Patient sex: M
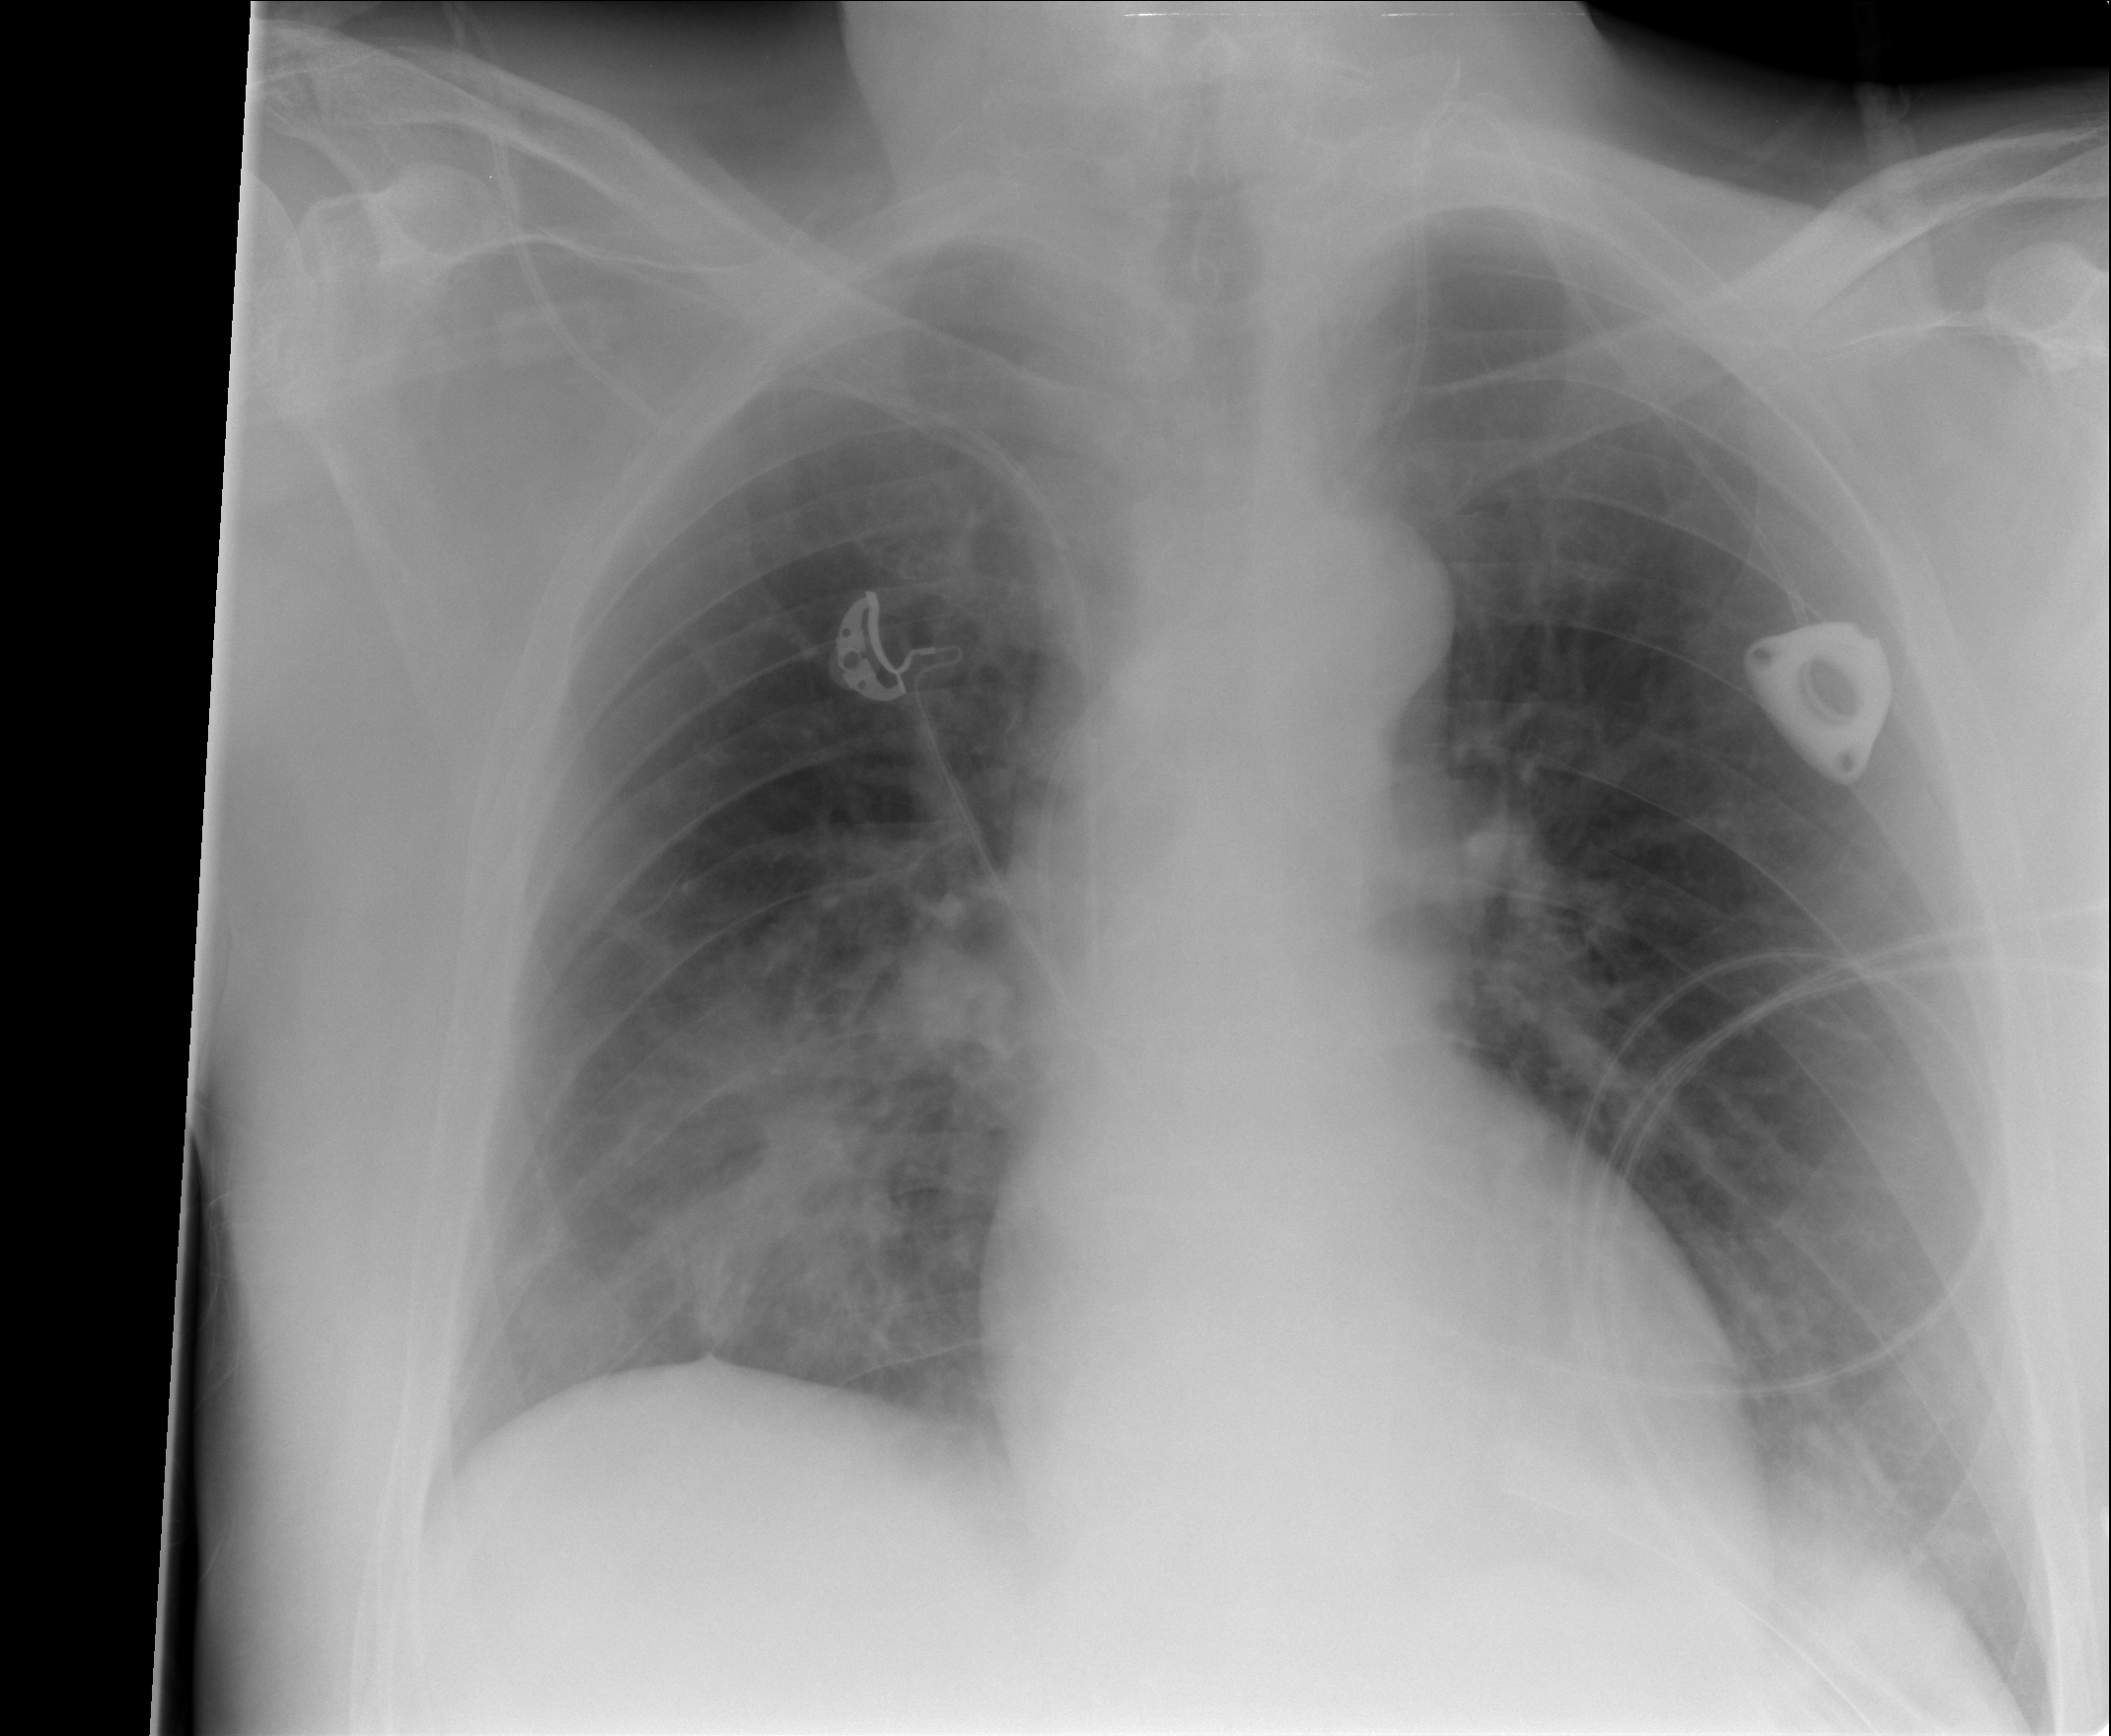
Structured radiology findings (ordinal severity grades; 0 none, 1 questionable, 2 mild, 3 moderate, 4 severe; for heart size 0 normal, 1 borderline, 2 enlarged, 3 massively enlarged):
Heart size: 0
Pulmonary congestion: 0
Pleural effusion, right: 0
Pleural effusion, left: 0
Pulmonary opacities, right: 2
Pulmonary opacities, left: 0
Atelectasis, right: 0
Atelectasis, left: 0